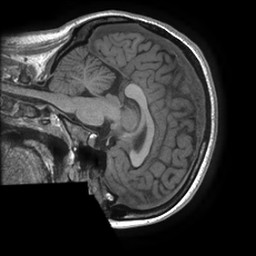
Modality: T1w
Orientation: sagittal